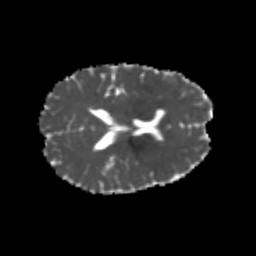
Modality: MD
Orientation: axial
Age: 24
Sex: female
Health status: healthy
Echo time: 0.074 s